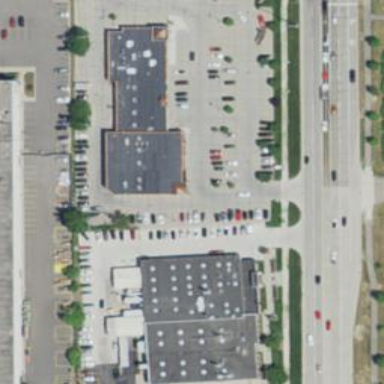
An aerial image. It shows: Retail area.